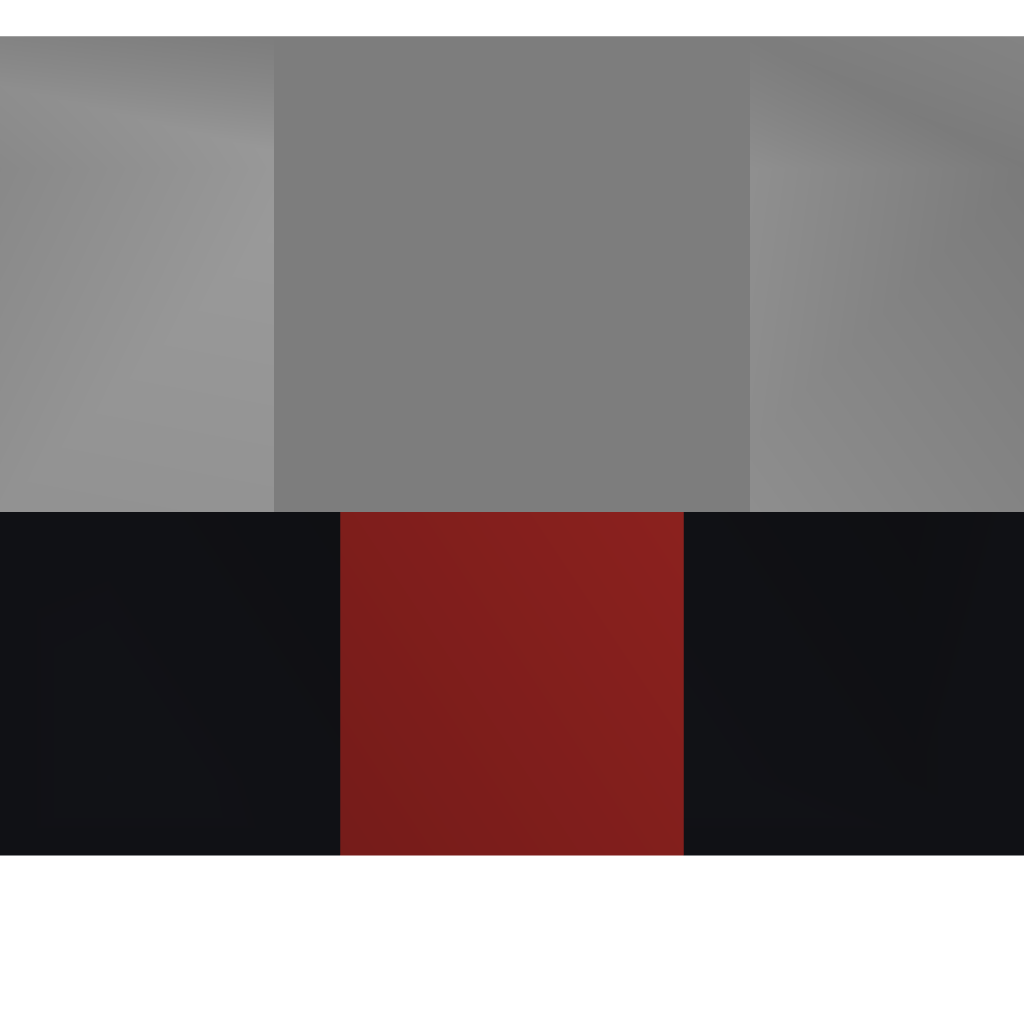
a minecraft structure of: F-1 racecar